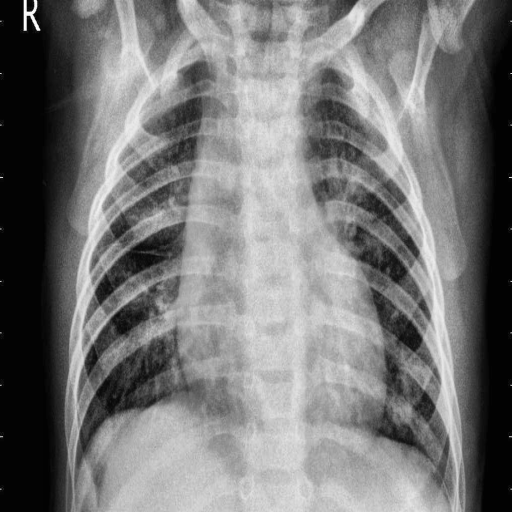
Finding: PNEUMONIA